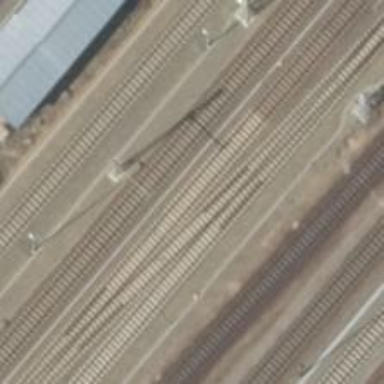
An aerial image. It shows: Railway track with contact lines for electrification.